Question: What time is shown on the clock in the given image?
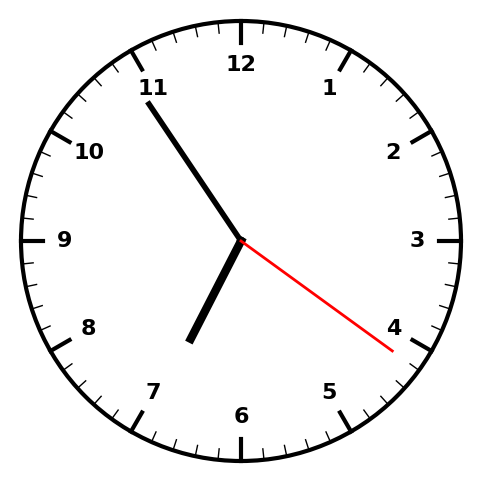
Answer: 06:54:21